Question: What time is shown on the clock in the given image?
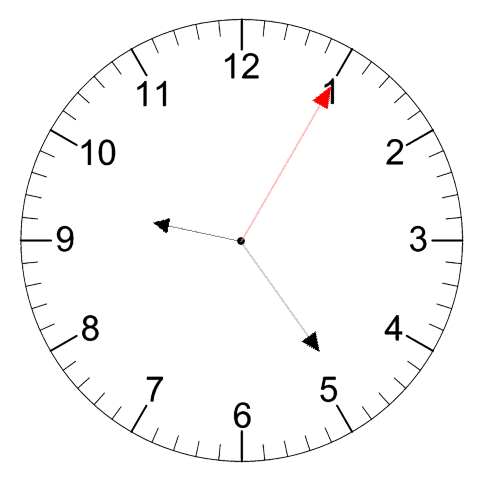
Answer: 09:24:05